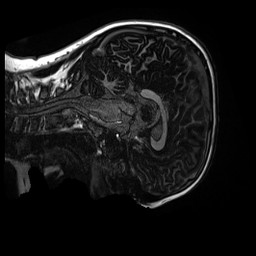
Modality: MP2RAGE
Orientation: sagittal
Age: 11
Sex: male
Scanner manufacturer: siemens
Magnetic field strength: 3 T
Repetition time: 4 s
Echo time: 0.00303 s